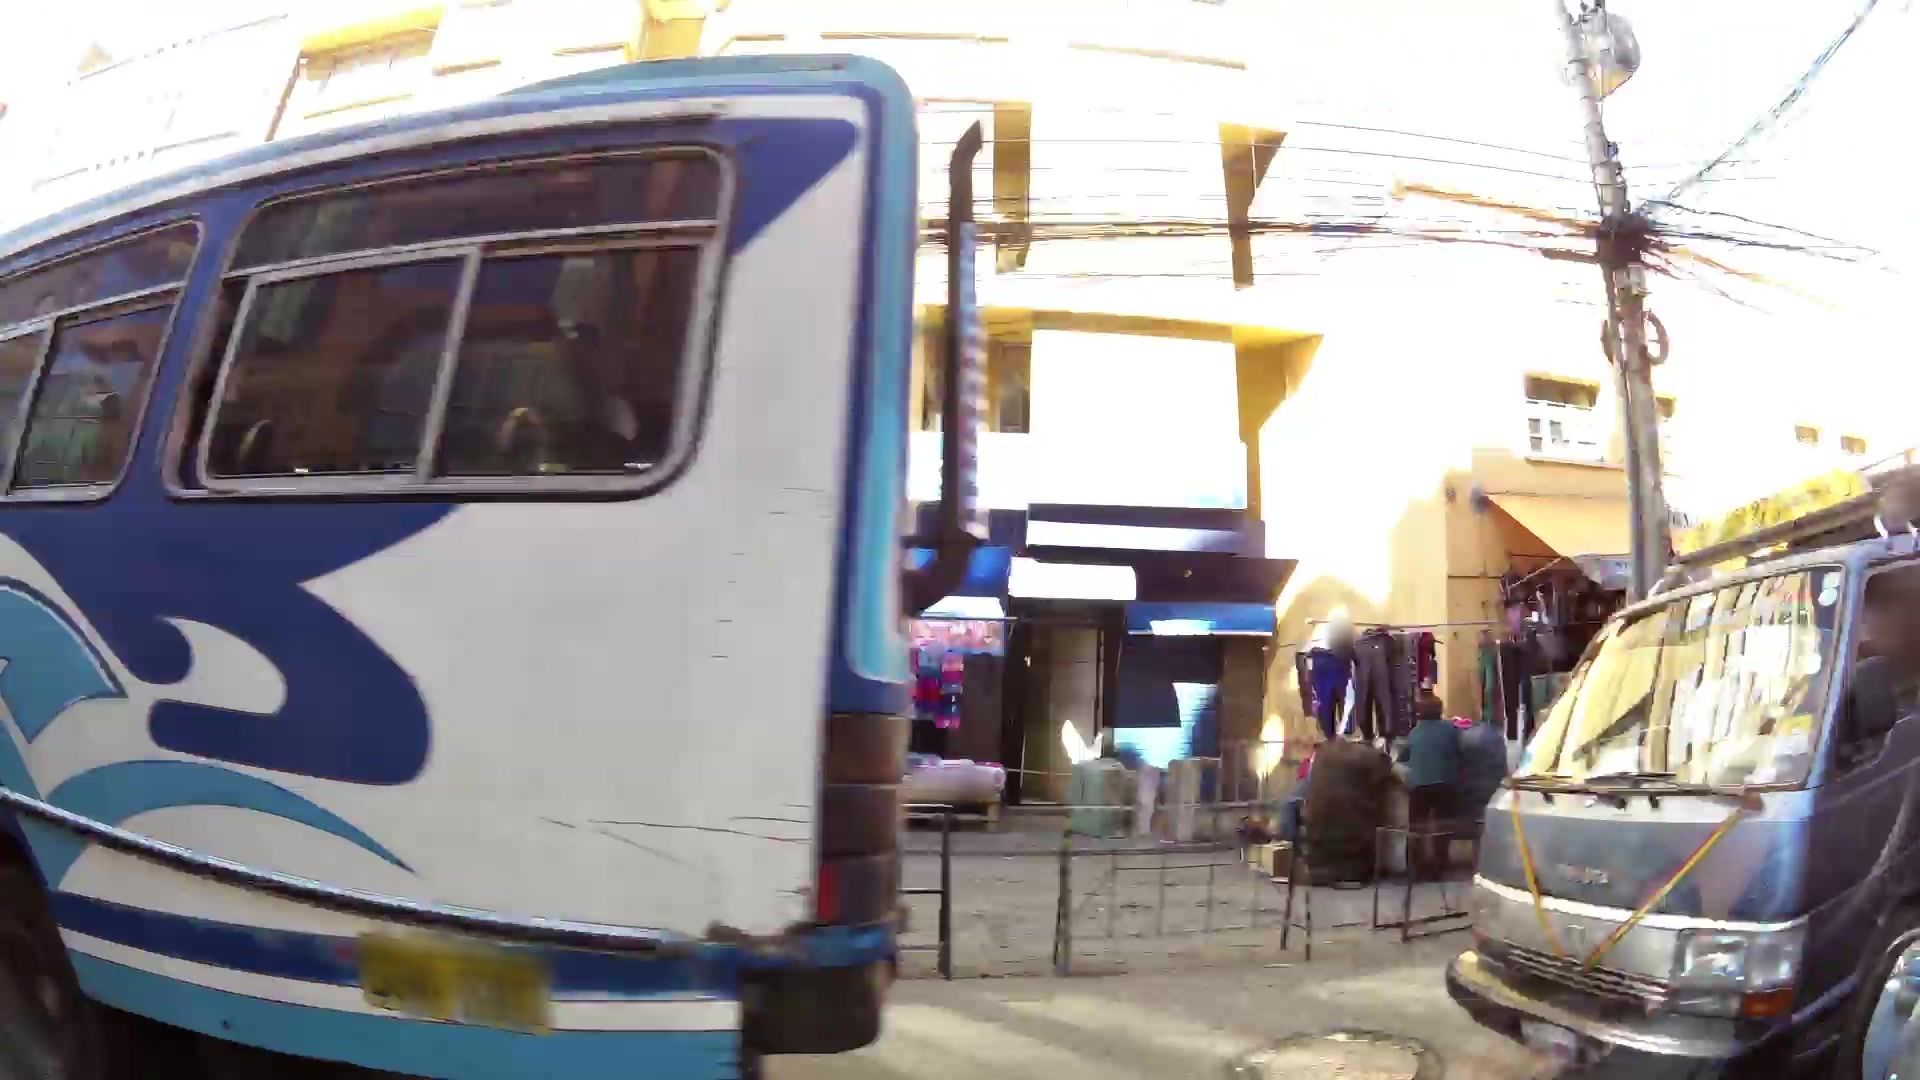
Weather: clear
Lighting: day
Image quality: good
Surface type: walking surface
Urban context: urban centre
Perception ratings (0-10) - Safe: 2.52, Lively: 6.82, Beautiful: 3.62, Boring: 3.97, Depressing: 8.33, Wealthy: 3.18